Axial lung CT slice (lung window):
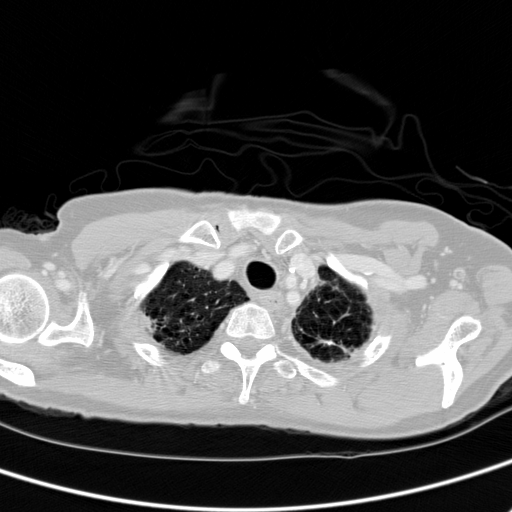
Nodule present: no